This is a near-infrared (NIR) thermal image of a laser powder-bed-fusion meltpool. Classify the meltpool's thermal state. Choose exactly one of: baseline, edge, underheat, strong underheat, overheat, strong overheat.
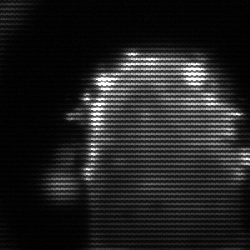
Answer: baseline